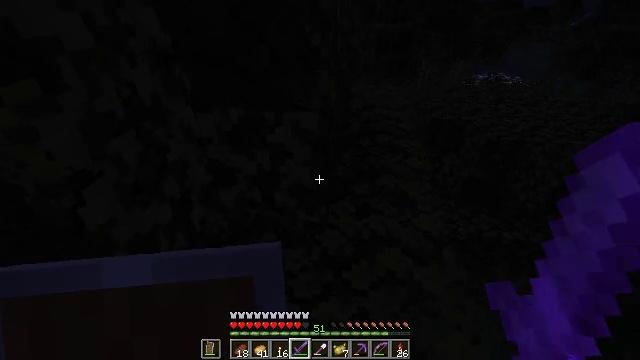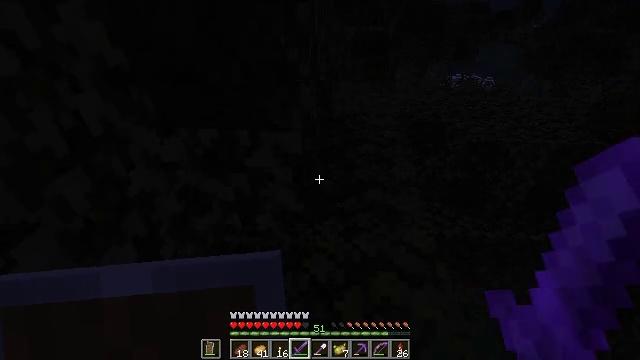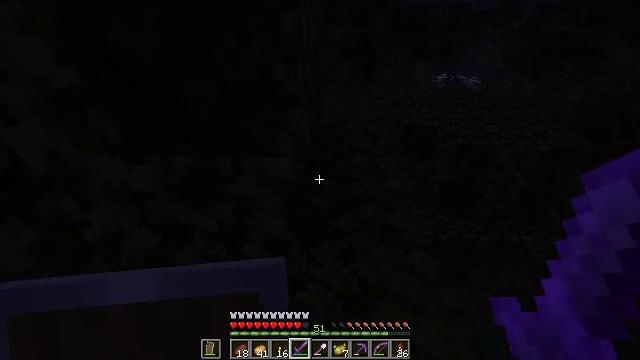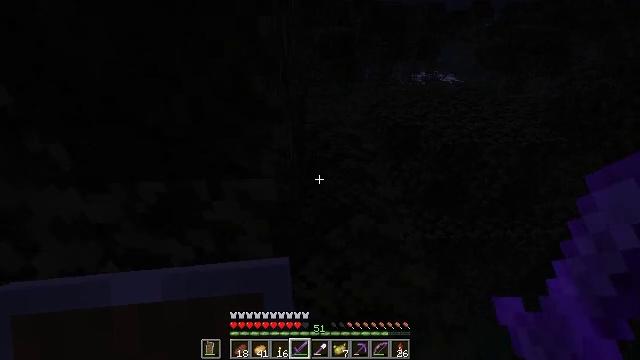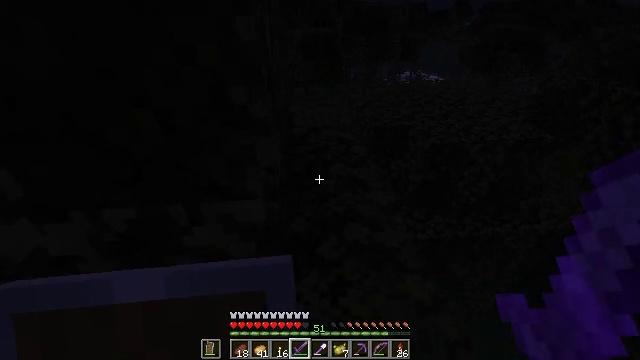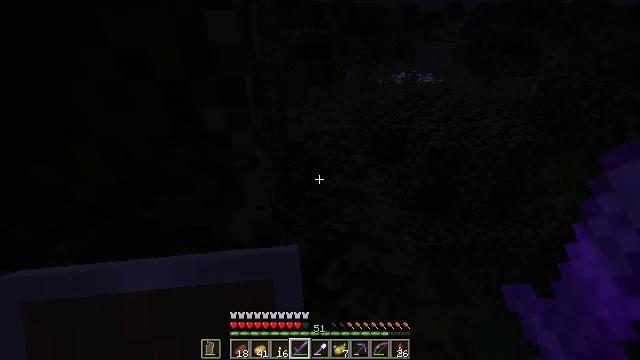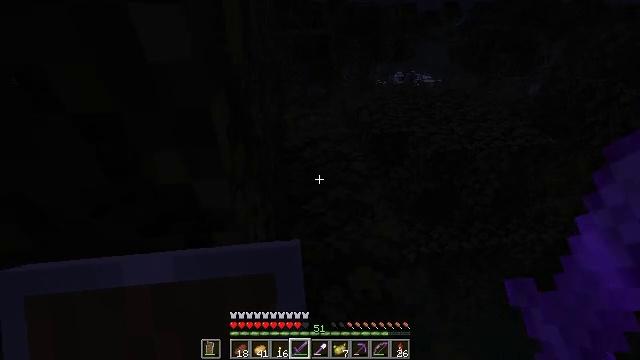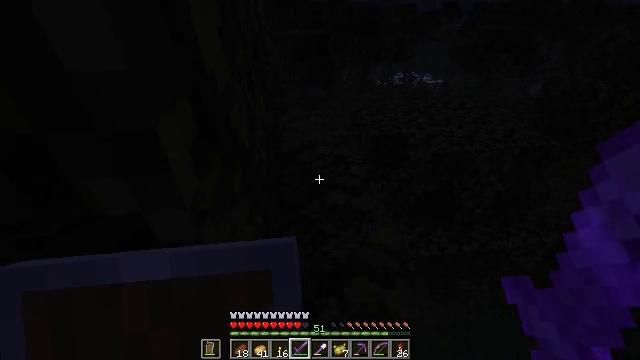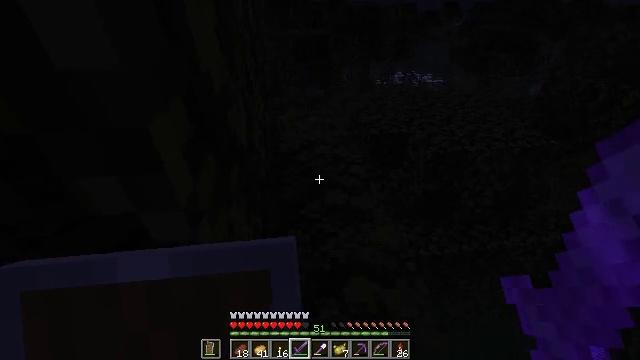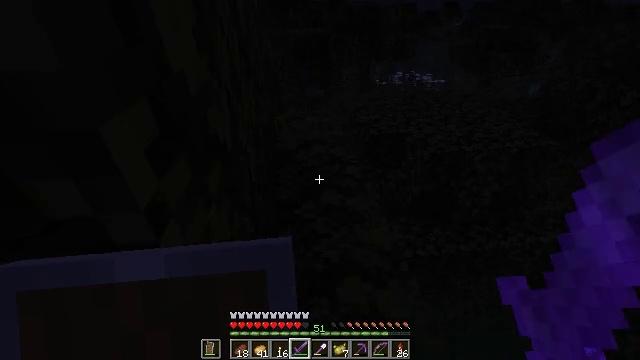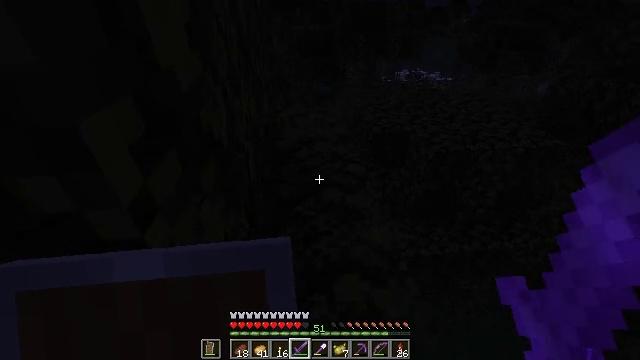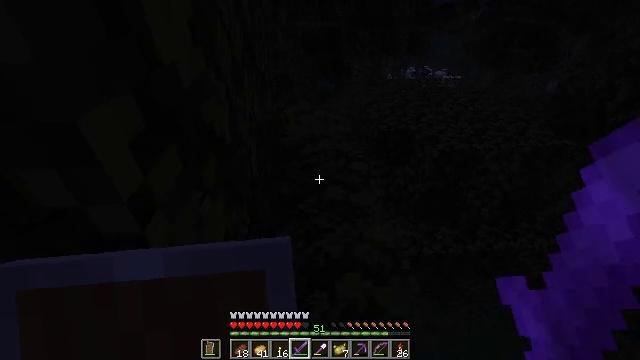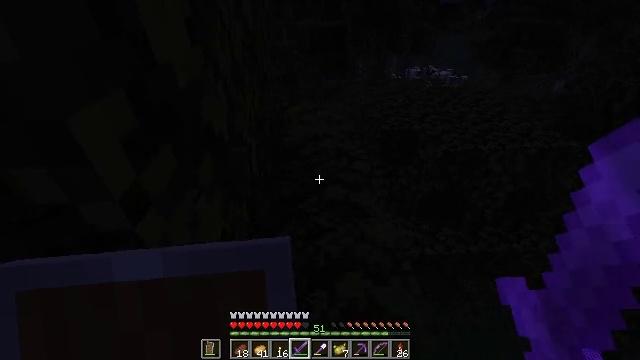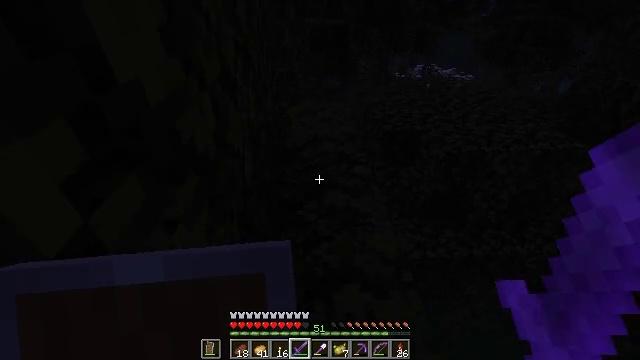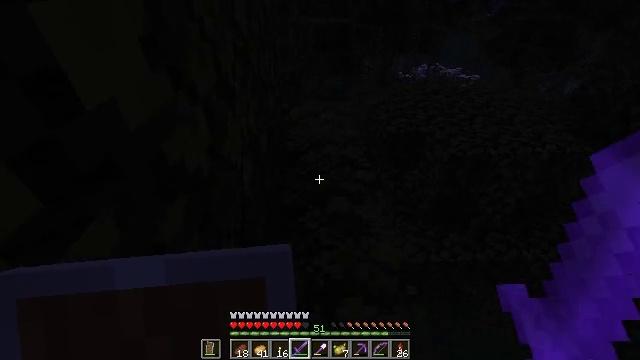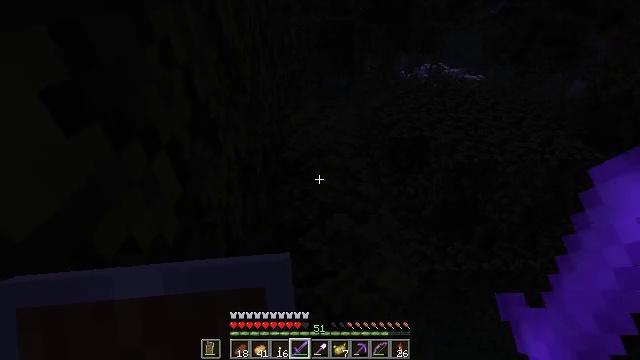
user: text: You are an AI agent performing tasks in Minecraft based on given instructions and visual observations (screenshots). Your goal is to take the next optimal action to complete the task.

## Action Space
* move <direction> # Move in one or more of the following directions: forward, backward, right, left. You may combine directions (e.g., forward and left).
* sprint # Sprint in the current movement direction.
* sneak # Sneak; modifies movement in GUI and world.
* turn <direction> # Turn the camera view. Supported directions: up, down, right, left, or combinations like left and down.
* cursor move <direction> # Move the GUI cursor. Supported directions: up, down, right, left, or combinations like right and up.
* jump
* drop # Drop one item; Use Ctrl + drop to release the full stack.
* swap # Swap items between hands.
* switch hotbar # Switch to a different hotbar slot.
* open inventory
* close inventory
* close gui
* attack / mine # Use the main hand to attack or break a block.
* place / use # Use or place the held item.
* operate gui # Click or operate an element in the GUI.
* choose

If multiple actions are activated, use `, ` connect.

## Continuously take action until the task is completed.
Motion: motion action
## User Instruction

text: Kill enemies.
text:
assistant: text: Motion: move forward, turn right
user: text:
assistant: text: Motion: move forward, turn right
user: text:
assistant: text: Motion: move forward, turn right
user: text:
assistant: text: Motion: move forward, turn right
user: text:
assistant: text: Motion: move forward, turn right
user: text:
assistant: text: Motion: move forward
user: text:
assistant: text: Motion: move forward
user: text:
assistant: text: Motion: move forward
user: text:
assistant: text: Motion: move forward
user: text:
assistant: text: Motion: move forward, turn left
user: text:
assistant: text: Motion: move forward, turn left
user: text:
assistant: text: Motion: move forward
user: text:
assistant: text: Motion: move forward
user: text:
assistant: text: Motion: move forward
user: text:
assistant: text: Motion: move forward
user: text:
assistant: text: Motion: move forward
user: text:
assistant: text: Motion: move forward
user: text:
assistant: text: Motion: move forward
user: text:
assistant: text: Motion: move forward
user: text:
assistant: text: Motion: move forward
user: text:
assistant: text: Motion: move forward
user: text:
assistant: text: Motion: move forward
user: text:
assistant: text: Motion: move forward, turn left
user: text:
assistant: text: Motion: move forward, turn left
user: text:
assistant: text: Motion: move forward, turn left and down
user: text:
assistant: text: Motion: move forward, turn left and down
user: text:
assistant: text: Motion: move forward, turn left and down
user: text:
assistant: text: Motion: move forward, turn left
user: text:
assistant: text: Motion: move forward, turn left and down
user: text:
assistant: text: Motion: turn left and down